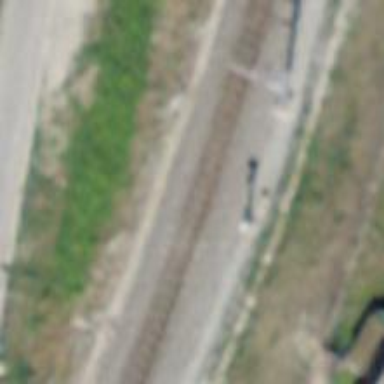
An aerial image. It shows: Railway signal.